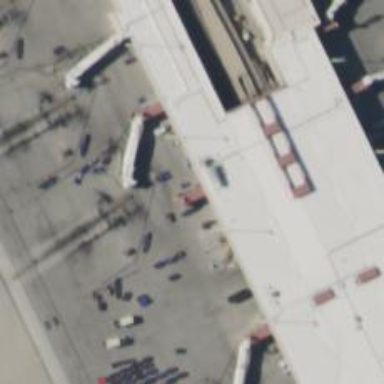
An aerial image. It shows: Airport gate.